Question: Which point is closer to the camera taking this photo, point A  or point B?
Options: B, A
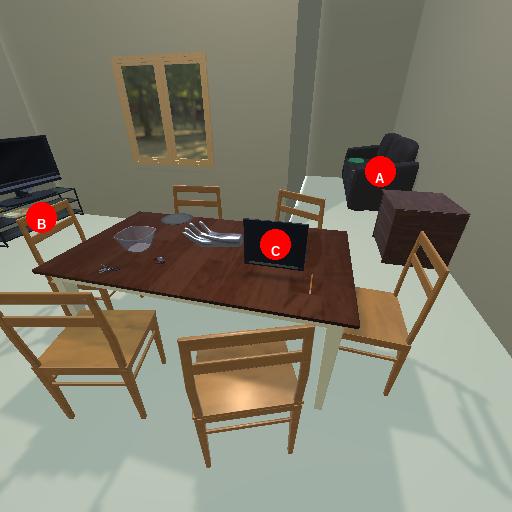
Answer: B